Question: So I'm trying to connect to a DB with PDO. I was able to do this earlier today, but now I'm not sure if its working because when I enter wrong credentials I get errors. Here's my code
'''
<?php
error_reporting(E_ALL);
ini_set('display_errors', 1);
$host = "localhost";
$pass = "root";
$dbname = "users";
$user = "root";
try{
$con->pdo->setAttribute( PDO::ATTR_ERRMODE, PDO::ERRMODE_WARNING );
$con = new PDO("mysql:host=$host;dbname=$dbname", $user, $pass);
}
catch(PDOException $e){
echo $->getMessage();
}
'''
When I run any other script they work fine. Anyone see any errors? Also this is what I see in my dev tools when running it. This happens with the code above.

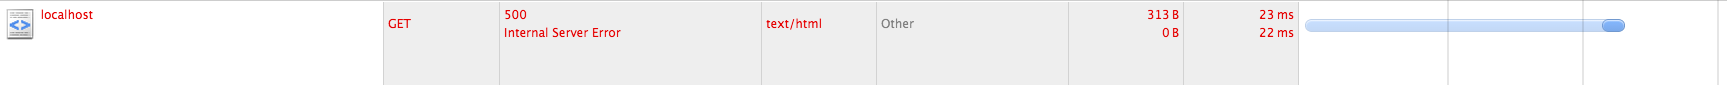
Answer: Your default setting of 'display_errors' is 0. And you have fatal error. So your code have not been executed and 'display_errors' was not changed, hence you have not recieved error message. You could change your ini settings to display errors.
Or even better - use ide with error highlighting.
You should rewrite your code.
'''
try{
$con = new PDO("mysql:host=$host;dbname=$dbname", $user, $pass); // change order
$con->setAttribute( PDO::ATTR_ERRMODE, PDO::ERRMODE_EXCEPTION ); // change to exception, remove pdo->
}
catch(PDOException $e){
echo $e->getMessage(); // <- fixed
}
'''